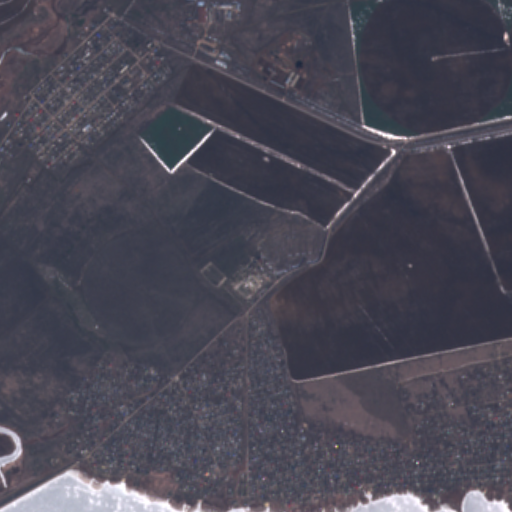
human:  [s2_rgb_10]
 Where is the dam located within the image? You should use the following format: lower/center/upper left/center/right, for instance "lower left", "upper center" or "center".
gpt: The dam is located in the lower left of the image.
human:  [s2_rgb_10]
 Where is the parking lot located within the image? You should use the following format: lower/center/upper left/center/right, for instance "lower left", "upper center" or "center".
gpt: There is no parking lot in the image.